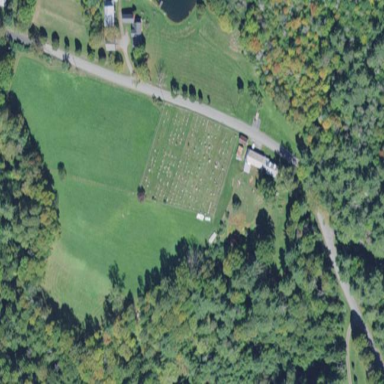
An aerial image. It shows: Cemetery.